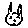
Label: cat